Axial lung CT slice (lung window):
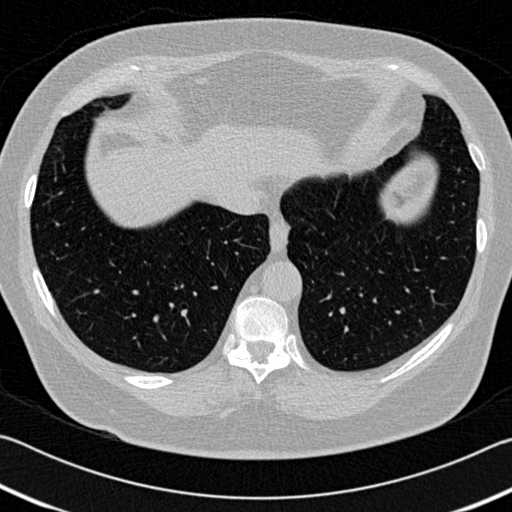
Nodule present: no